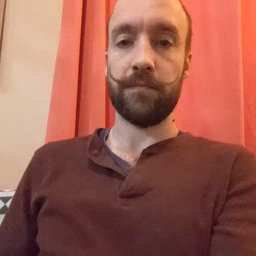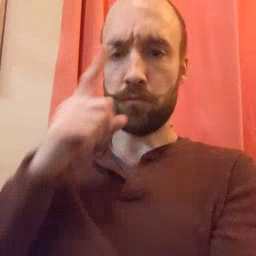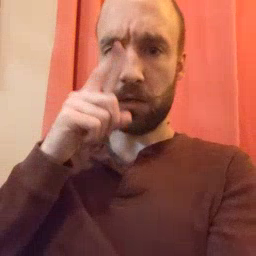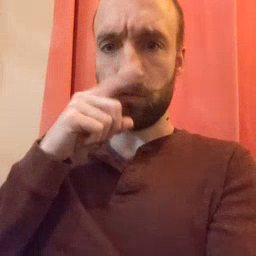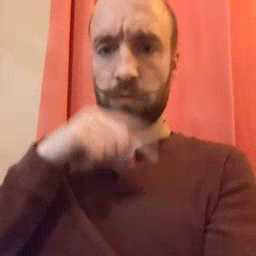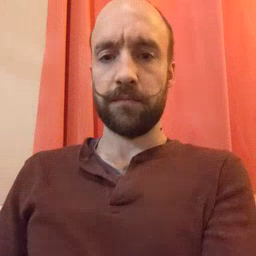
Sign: mouse